Chest X-ray:
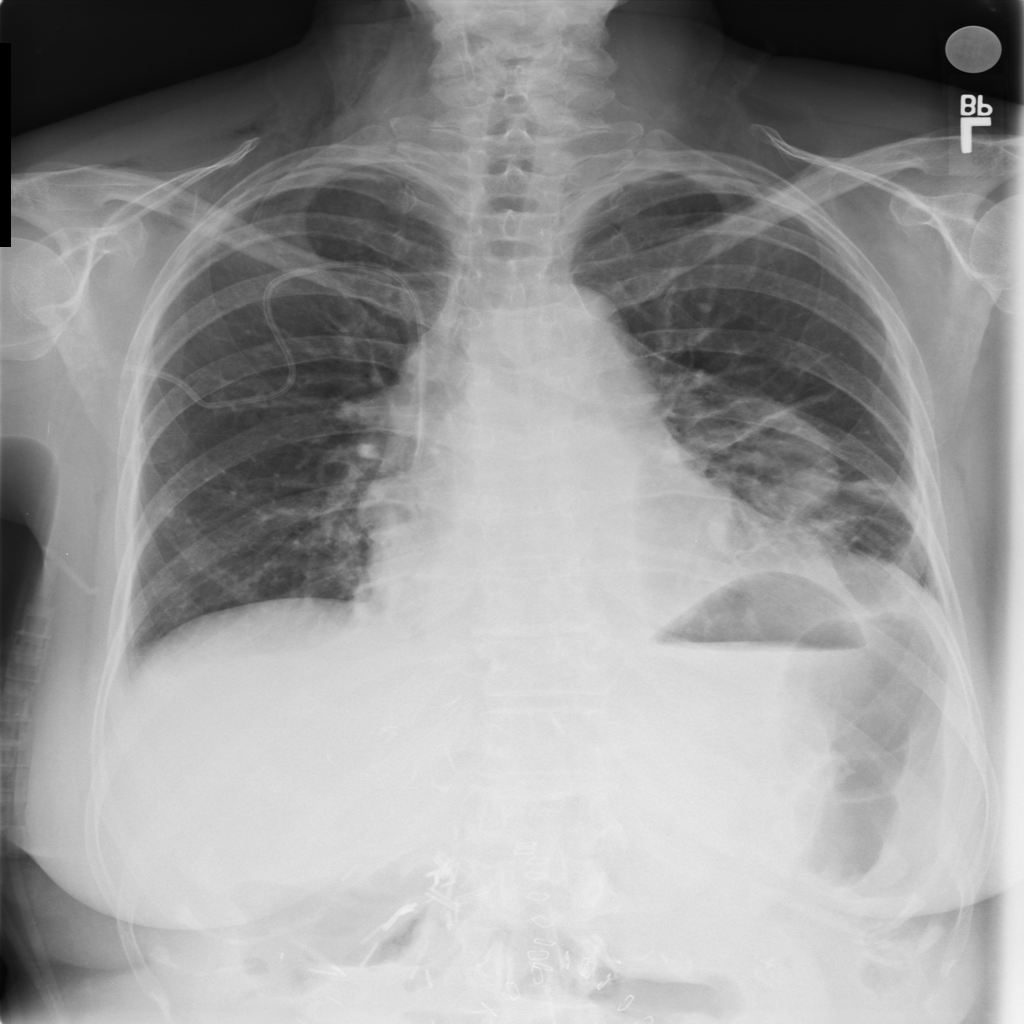
Findings: Consolidation, Effusion
No abnormal finding: no